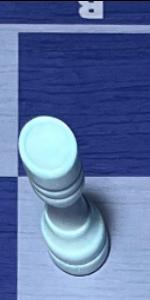
Label: Rook_White